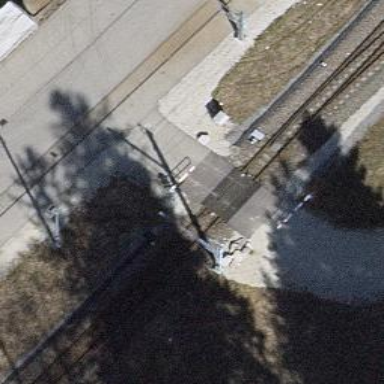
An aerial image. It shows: Cycle barrier.